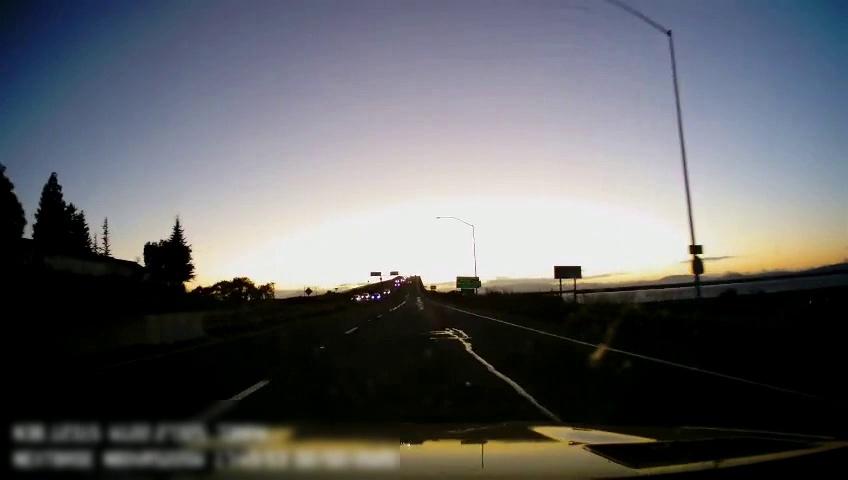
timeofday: Dusk/Dawn/Twilight
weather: Sunny
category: Drivable Space
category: Drivable Space
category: Vehicles | Car
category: Vehicles | Car
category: Vehicles | SUV
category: Lanes | Current Lane
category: Lanes | Current Lane
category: Lanes | Alternate Lane
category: Lanes | Alternate Lane
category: Traffic | Signs